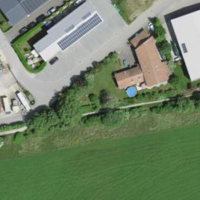
EUNIS habitat code: 54
Species observed at this site:
Hippocrepis emerus